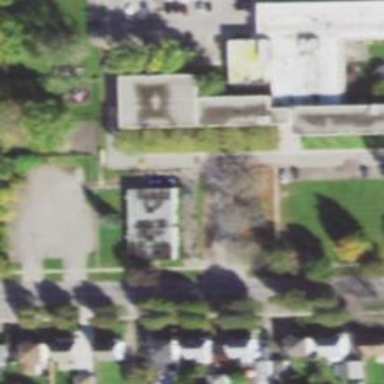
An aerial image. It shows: Kindergarten.